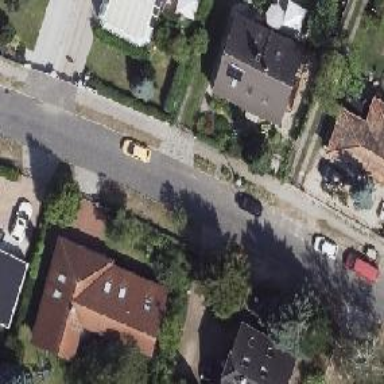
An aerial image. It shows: Residential road.